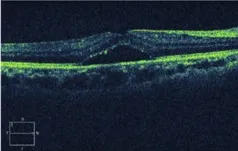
A fundus photograph showing vitreous opacity in the right eye.
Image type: ophthalmic_imaging (fundus_photograph)